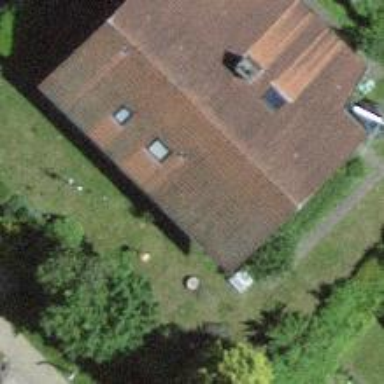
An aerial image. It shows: Simple house.